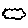
Label: cloud